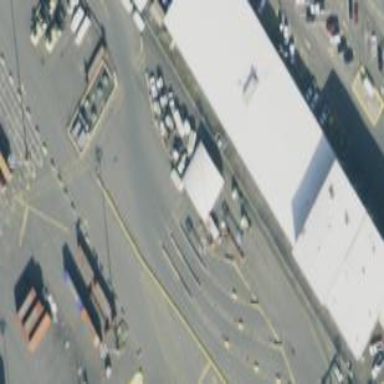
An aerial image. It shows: Industrial building.